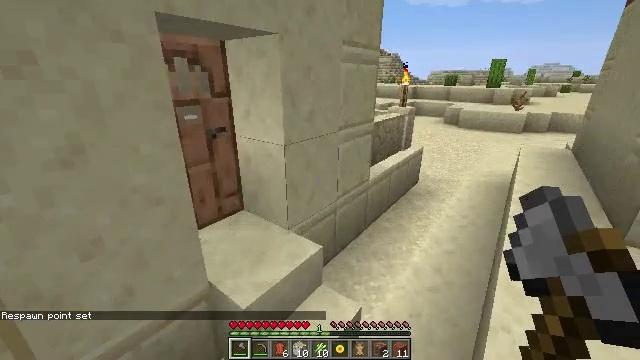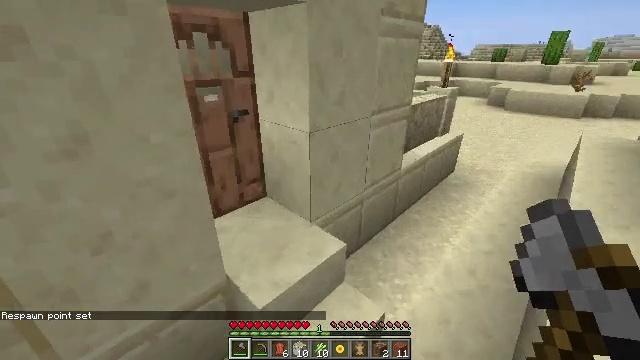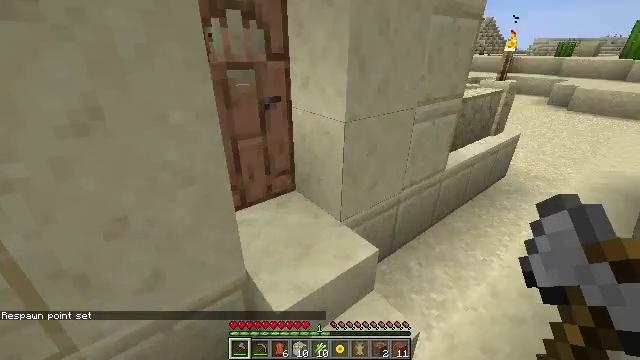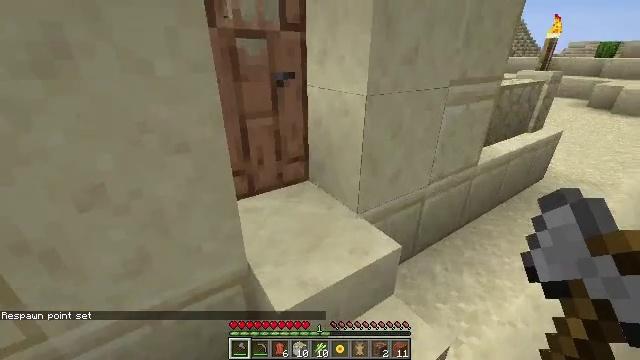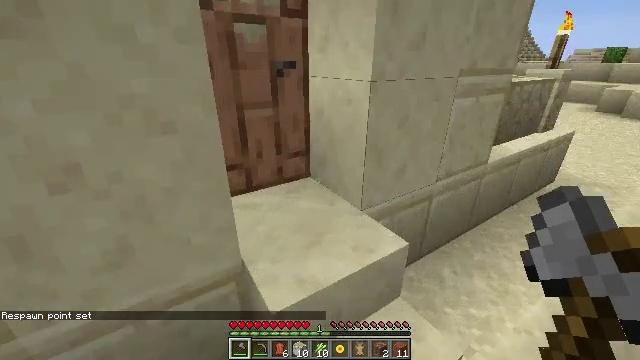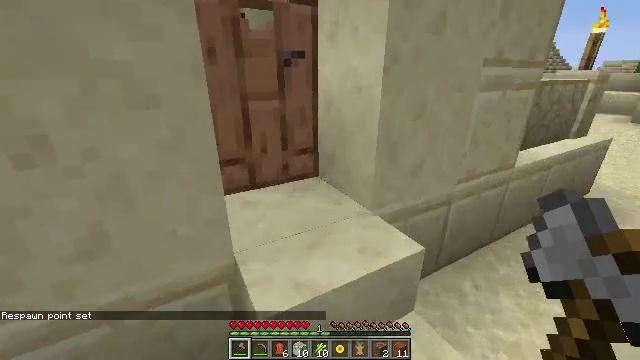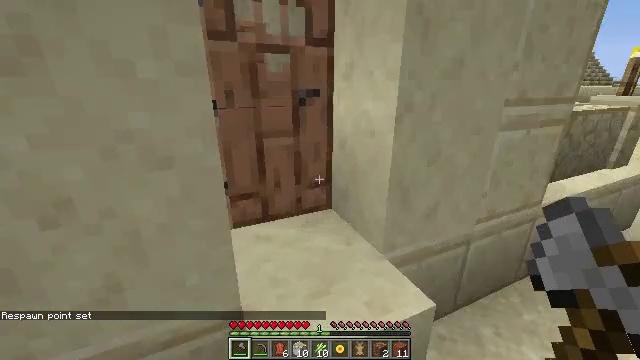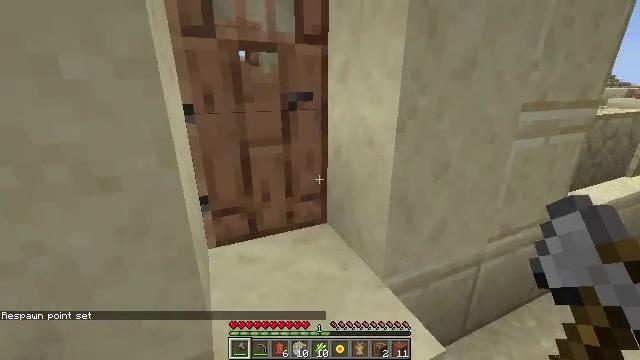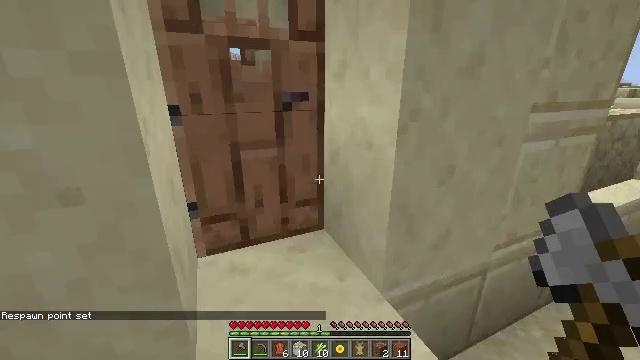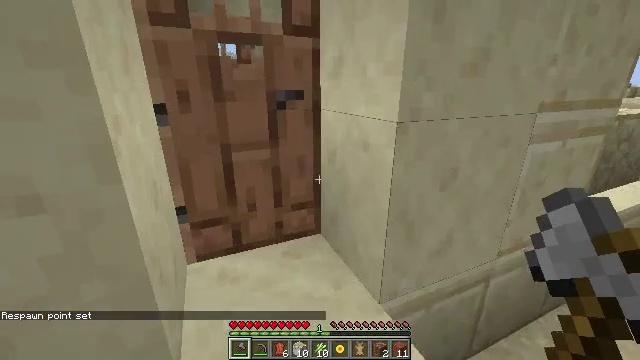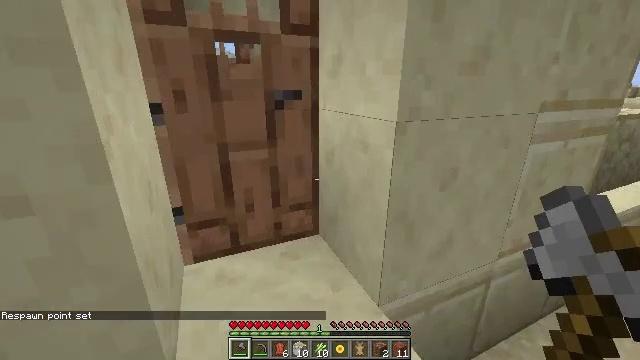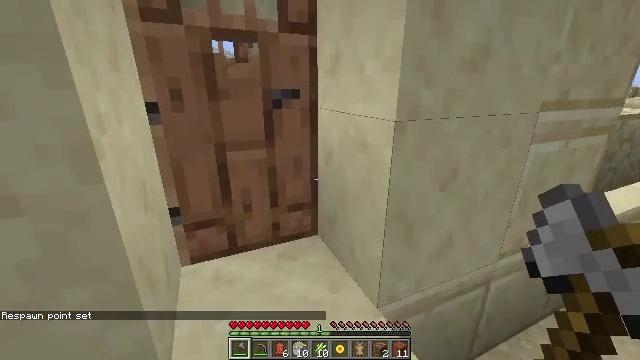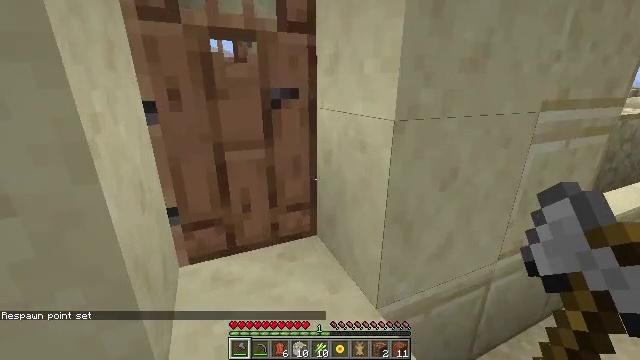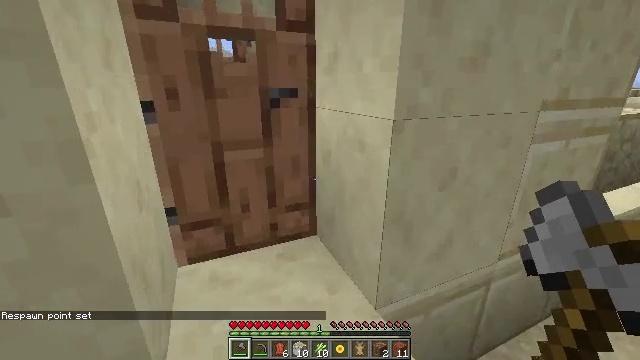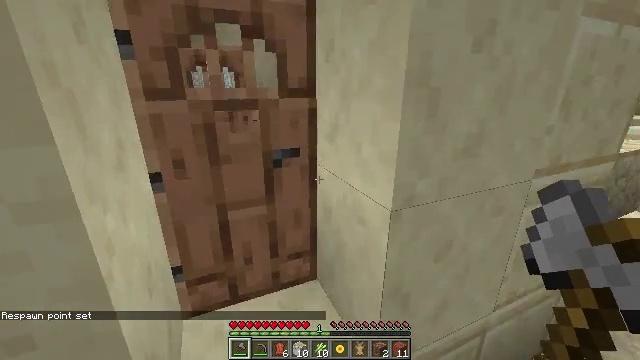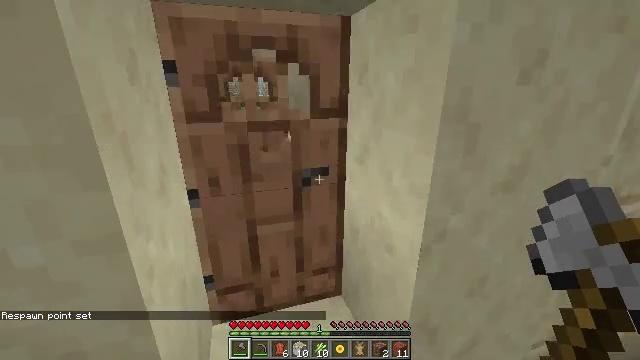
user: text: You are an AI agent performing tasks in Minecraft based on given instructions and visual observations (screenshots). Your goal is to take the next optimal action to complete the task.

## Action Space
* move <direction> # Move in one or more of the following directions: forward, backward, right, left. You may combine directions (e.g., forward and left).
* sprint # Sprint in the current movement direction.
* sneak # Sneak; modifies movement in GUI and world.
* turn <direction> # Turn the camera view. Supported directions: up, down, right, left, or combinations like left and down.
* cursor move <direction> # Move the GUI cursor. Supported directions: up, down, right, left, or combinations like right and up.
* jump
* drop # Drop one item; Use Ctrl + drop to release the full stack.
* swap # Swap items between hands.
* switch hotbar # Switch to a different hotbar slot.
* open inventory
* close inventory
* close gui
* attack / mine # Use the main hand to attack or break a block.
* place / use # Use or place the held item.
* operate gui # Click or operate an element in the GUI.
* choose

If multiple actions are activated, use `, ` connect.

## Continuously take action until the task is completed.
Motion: motion action
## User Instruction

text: craft item air
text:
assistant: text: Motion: move forward, turn left and down
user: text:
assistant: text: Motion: move forward, turn left
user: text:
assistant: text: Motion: move forward, turn left
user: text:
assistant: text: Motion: move forward, turn up
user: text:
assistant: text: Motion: move forward, turn left and up
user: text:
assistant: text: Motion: move forward, turn left and up
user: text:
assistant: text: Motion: move forward
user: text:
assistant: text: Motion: no_op
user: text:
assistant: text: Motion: no_op
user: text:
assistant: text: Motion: use / place
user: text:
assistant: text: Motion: no_op
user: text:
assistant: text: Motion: no_op
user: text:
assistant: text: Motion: no_op
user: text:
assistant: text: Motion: move forward
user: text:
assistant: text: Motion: move forward, turn left
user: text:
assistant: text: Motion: move forward, turn left and up
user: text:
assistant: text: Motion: move forward, turn left and up
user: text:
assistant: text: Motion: move forward
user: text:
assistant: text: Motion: move forward
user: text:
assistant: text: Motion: move forward
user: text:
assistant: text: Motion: move forward
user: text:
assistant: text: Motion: move forward
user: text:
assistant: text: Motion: move forward
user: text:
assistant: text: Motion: use / place
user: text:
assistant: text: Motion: no_op
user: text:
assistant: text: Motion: no_op
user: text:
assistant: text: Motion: no_op
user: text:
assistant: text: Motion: no_op
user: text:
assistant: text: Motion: no_op
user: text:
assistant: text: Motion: no_op